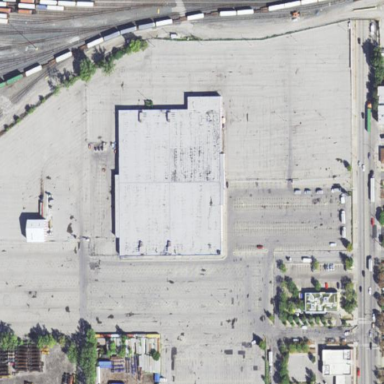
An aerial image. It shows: Commercial building that serves as marketplace.